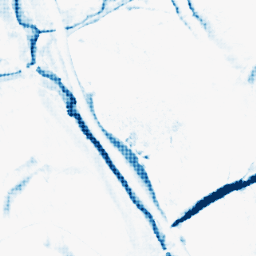
Category: morphological
Decomposition family: morphological_diamond
Decomposition parameters: operation: closing
radius: 10
Upsampling method: sinc_hamming
Upsampling parameters: scale: 4
kernel_size: 4
Upsampling scale: 4